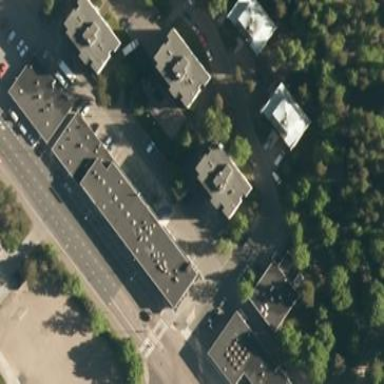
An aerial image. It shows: Retail building.